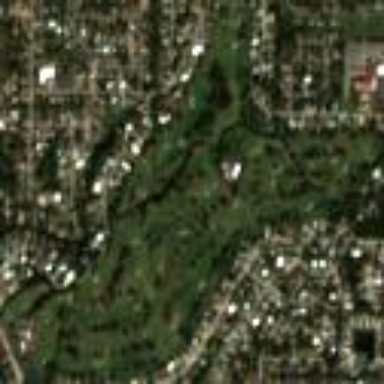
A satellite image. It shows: Golf course surrounded by greenery.